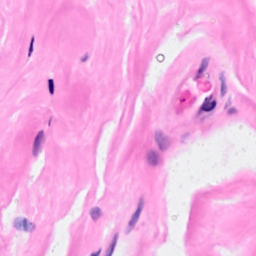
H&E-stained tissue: Breast